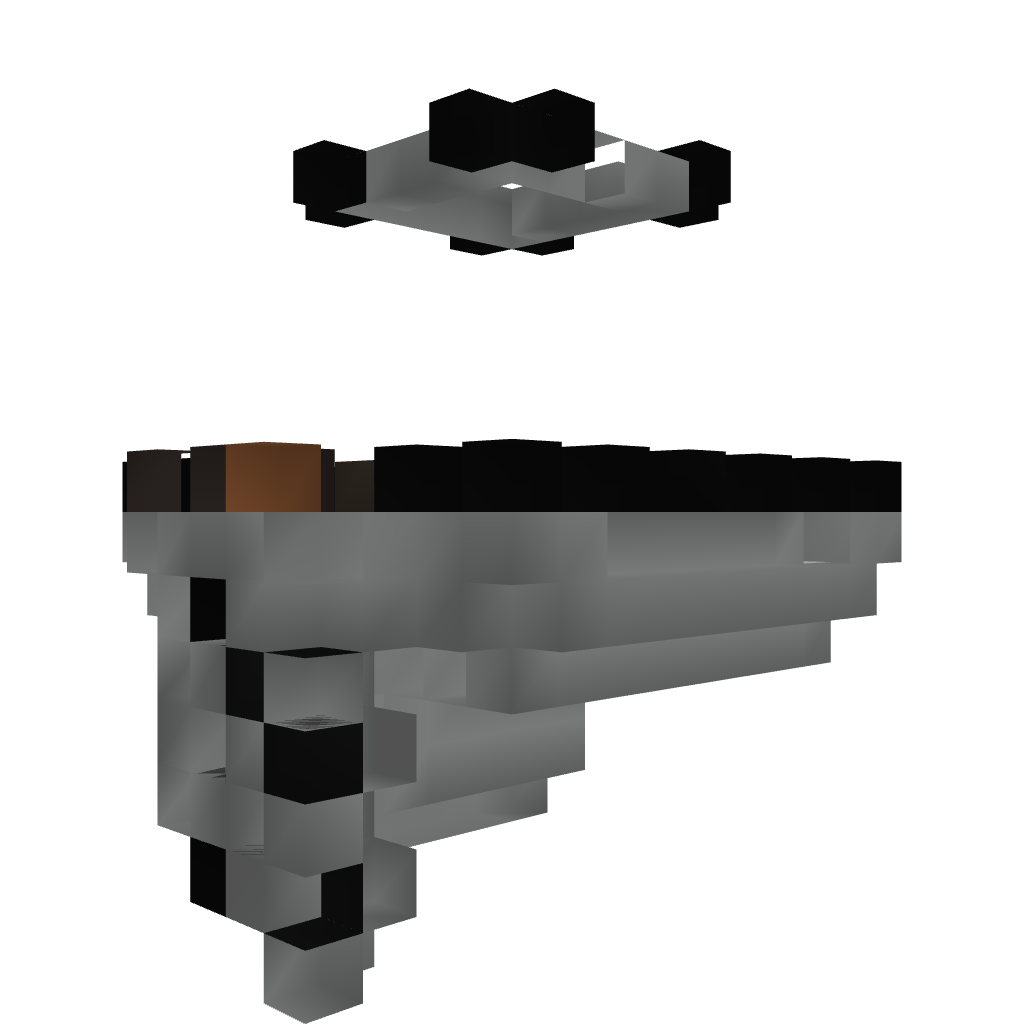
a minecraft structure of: Semi-automatic Simple Tree Farm